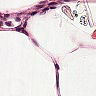
Metastatic tissue present: no